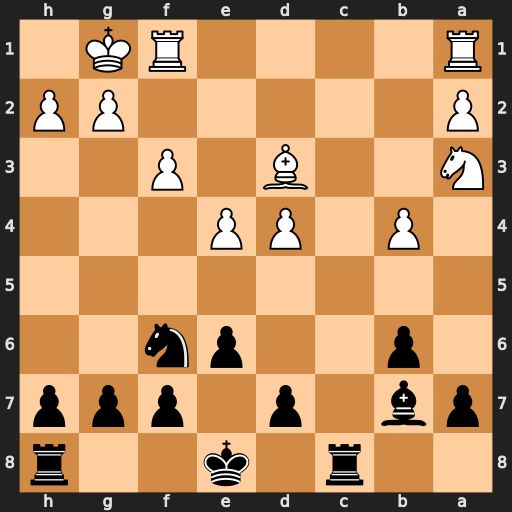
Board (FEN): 2r1k2r/pb1p1ppp/1p2pn2/8/1P1PP3/N2B1P2/P5PP/R4RK1
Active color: b
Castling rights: k
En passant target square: -
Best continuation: Rc3 Nb5 Rxd3